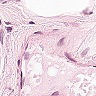
Metastatic tissue present: no